Question: Am using the following code to open google map from my app with driving mode.
'''
String url = "http://maps.google.com/maps?f=d&daddr="+latitude+","+longitude+"&mode=driving";
Intent intent = new Intent(android.content.Intent.ACTION_VIEW, Uri.parse(url));
intent.setClassName("com.google.android.apps.maps", "com.google.android.maps.MapsActivity");
startActivity(intent);
'''
But Google map always showing walking option as shown in image. Any way to change this ?

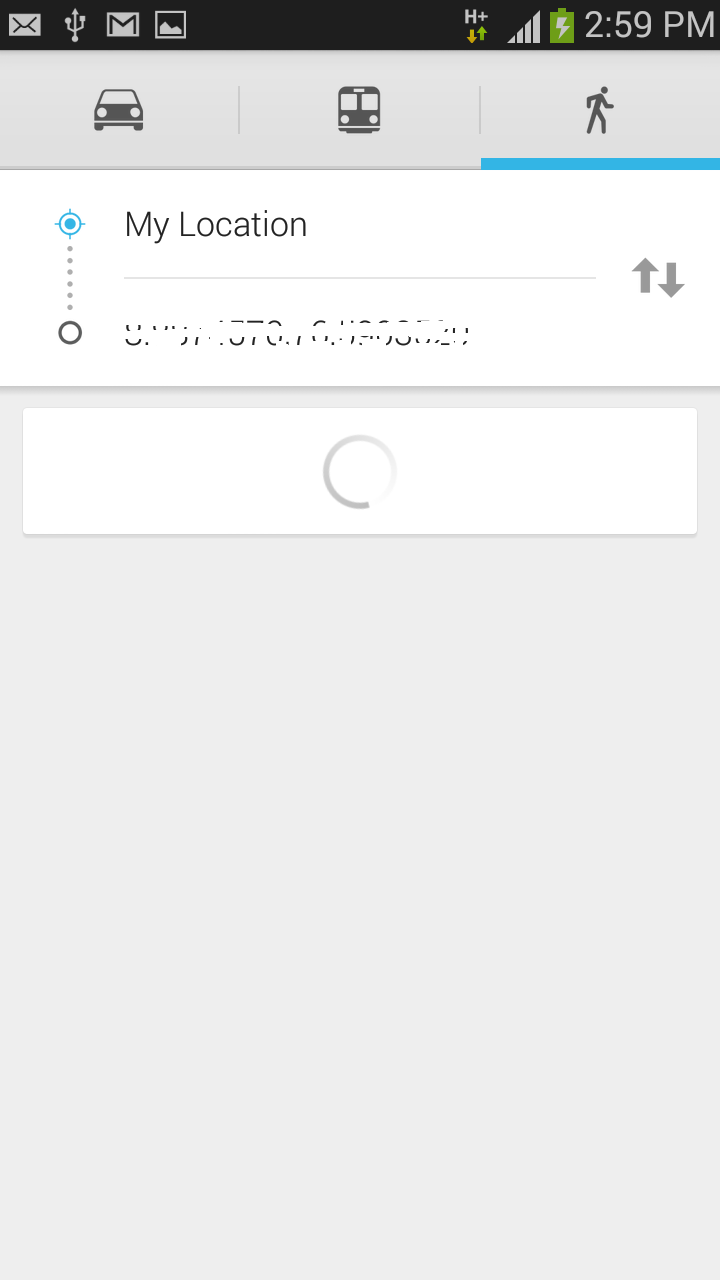
Answer: You can use '&dirflg=d' for driving directions.
So, now your code should look like this
'''
String url = "http://maps.google.com/maps?f=d&daddr="+latitude+","+longitude+"&dirflg=d";
Intent intent = new Intent(android.content.Intent.ACTION_VIEW, Uri.parse(url));
intent.setClassName("com.google.android.apps.maps", "com.google.android.maps.MapsActivity");
startActivity(intent);
'''
Google map direction modes :
'dirflg=r - Switches on "Public Transit" (Railway direction)- only works in some areas.'
'dirflg=w - Switches to walking directions - still in beta.'
'dirflg=d - Switches to driving directions'